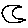
Label: moon